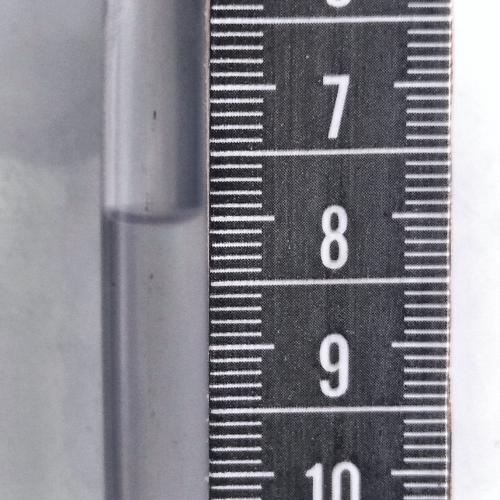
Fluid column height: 8.0 cm